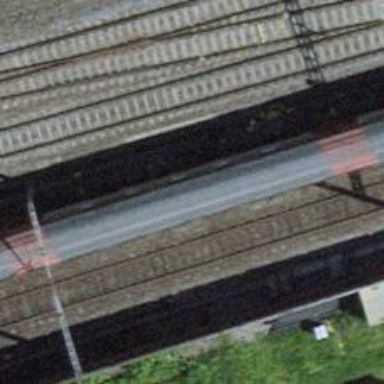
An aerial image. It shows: Railway switch.